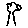
Label: tree